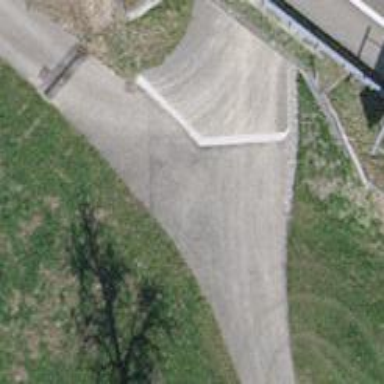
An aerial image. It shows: Well-maintained track road with grade 1 tracktype.